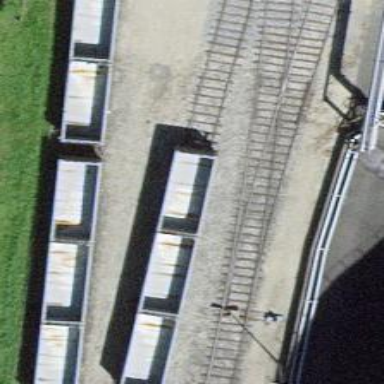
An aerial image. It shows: Railway switch.